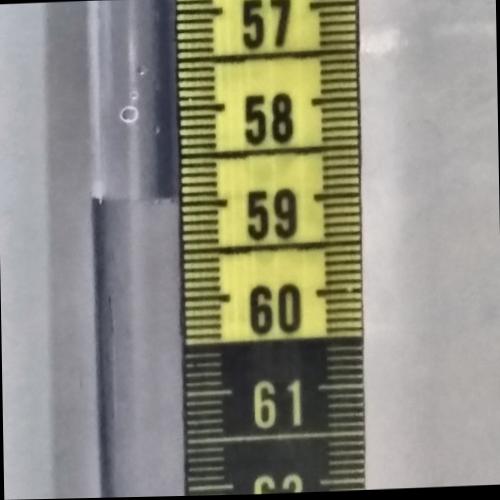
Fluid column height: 58.9 cm